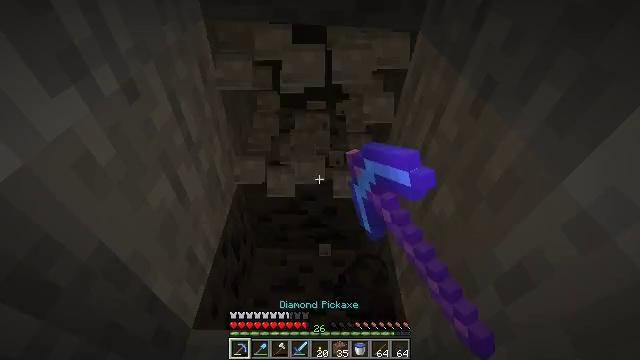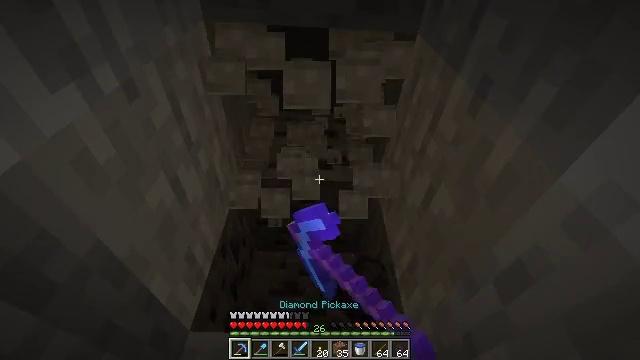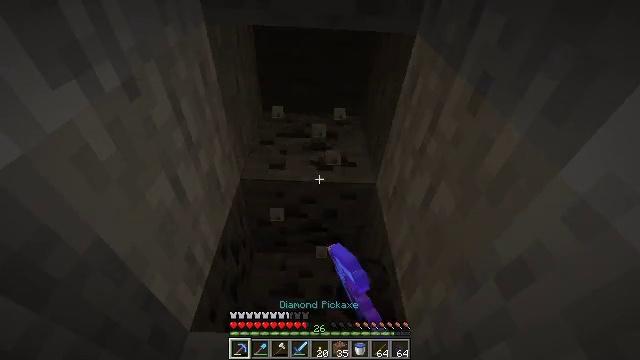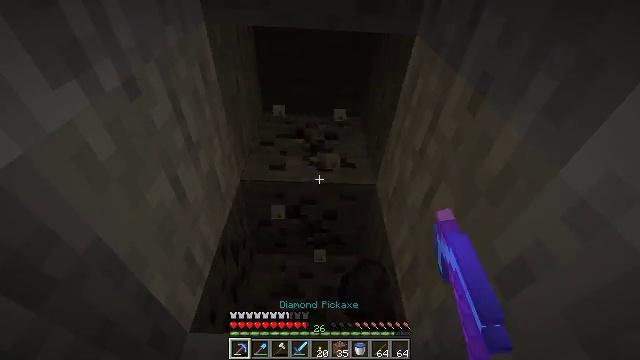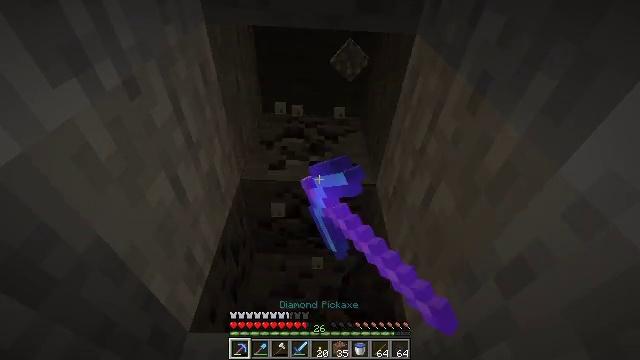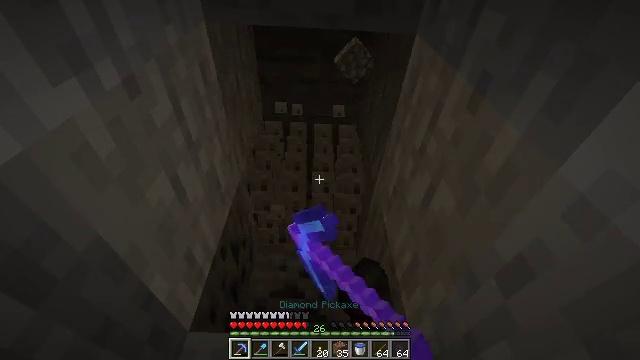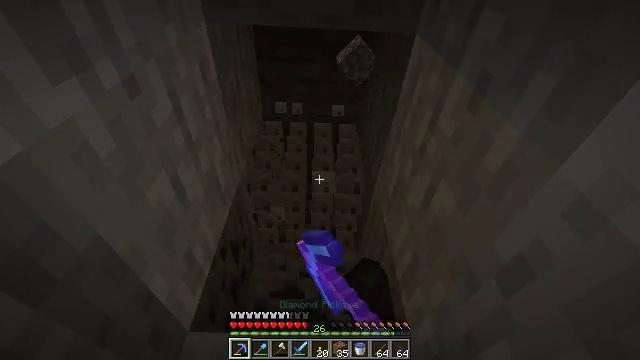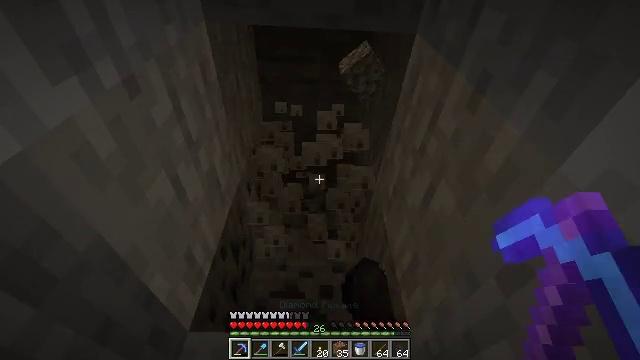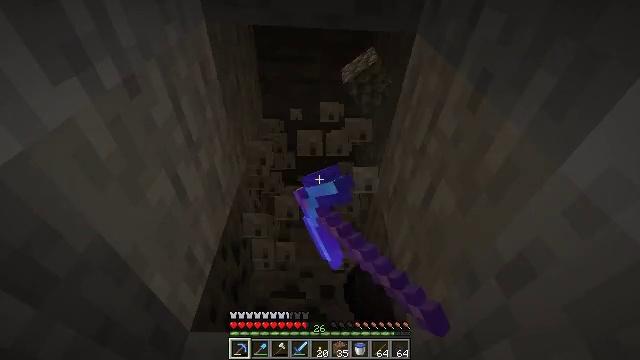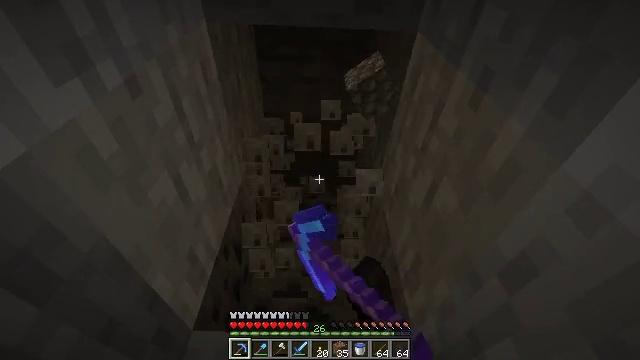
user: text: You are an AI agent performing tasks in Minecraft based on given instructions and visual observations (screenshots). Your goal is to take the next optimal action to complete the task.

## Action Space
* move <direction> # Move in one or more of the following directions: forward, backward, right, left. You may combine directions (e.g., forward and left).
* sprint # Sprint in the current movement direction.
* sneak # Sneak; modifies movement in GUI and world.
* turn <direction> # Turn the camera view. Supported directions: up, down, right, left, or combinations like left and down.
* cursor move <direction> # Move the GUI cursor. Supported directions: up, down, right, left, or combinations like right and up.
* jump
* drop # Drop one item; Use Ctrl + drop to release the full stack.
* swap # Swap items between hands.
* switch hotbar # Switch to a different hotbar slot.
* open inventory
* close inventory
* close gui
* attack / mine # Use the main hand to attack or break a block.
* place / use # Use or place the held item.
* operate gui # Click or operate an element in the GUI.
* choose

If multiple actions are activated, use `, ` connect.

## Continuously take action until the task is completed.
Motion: motion action
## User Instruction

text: Mine the coal ore underground.
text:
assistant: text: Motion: attack / mine
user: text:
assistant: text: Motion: attack / mine
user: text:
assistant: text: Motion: attack / mine
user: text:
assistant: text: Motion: attack / mine
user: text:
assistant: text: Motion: attack / mine
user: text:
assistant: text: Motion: attack / mine
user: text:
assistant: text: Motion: attack / mine
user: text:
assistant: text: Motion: attack / mine
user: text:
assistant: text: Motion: attack / mine
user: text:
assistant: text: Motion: attack / mine